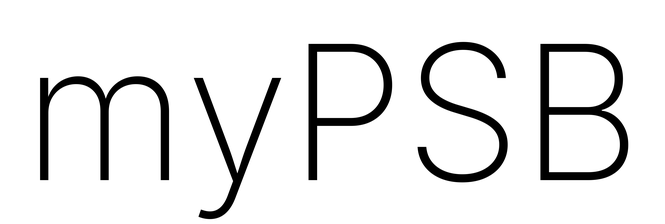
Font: Inter_ExtraLight